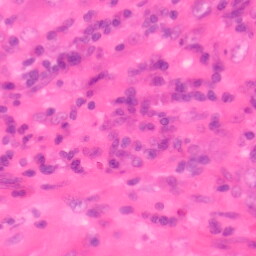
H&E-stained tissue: Colon